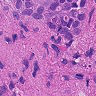
Metastatic tissue present: yes